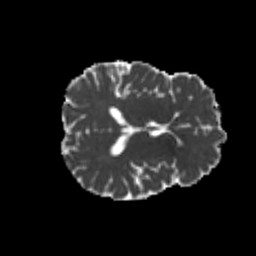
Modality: MD
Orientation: axial
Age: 24
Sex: male
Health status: healthy
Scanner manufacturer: philips
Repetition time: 7.391 s
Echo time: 0.08599 s